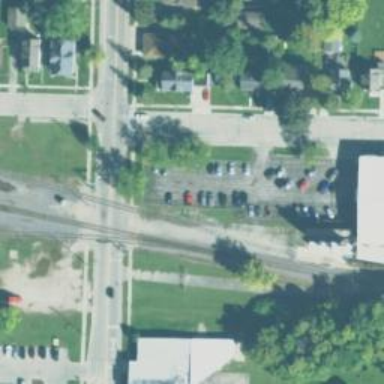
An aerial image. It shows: Railway spur service.